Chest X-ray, AP view. Patient: 66 years old, sex F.
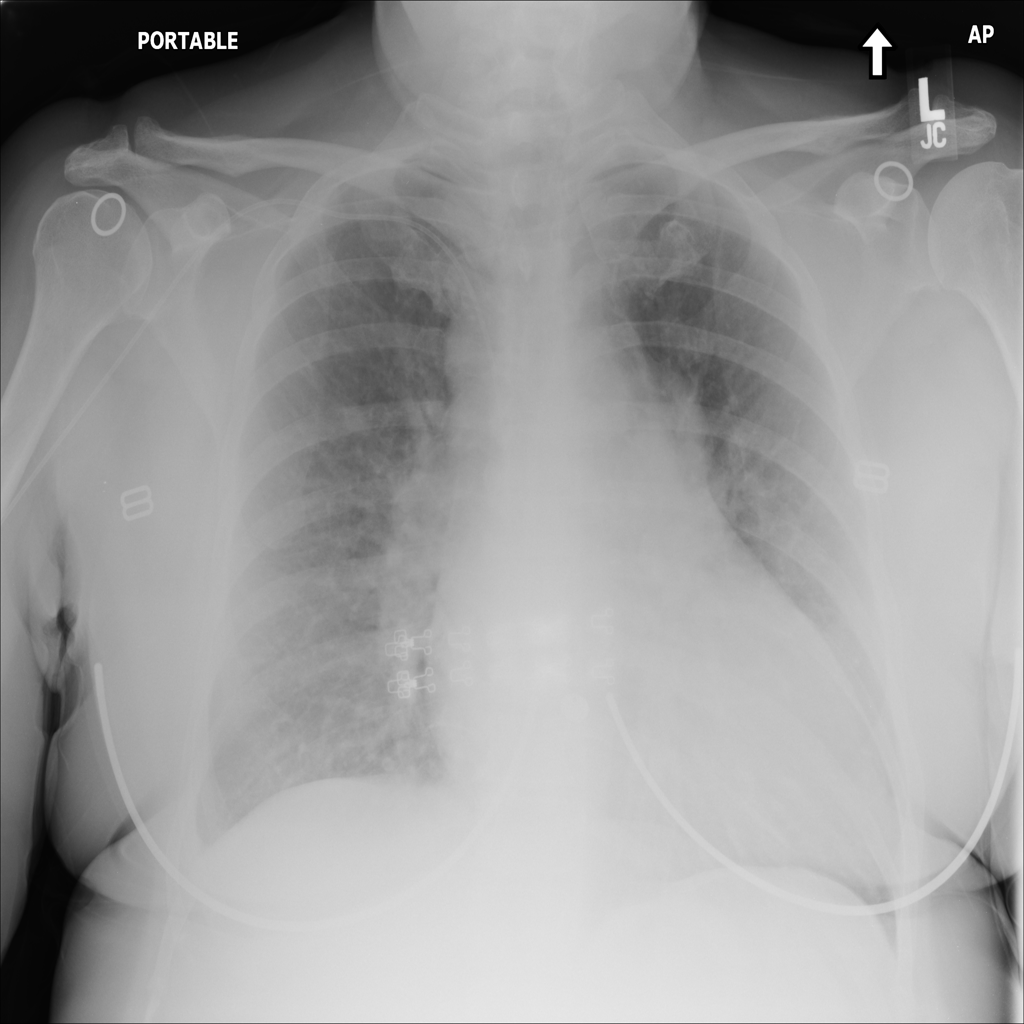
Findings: Cardiomegaly, Nodule